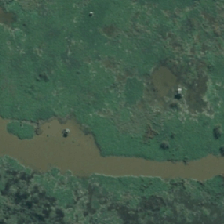
Land cover: herbaceous_freshwater_vege